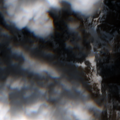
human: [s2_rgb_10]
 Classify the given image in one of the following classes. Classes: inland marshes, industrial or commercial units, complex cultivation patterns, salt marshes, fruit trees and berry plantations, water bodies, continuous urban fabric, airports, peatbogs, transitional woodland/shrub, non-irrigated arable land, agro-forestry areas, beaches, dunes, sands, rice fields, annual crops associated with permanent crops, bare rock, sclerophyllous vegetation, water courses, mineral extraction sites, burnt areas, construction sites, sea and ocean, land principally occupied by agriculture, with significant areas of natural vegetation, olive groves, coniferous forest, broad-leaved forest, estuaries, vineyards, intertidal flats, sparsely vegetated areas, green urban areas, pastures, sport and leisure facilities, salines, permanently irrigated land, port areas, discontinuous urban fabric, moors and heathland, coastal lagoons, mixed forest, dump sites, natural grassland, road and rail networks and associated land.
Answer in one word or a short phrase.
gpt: broad-leaved forest, natural grassland